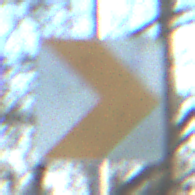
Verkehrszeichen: RichtungstafelnInKurvenKleinLinks
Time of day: MorningAfternoon
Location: Outdoor (Nature)
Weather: Clear
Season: NotSpecified
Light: Natural